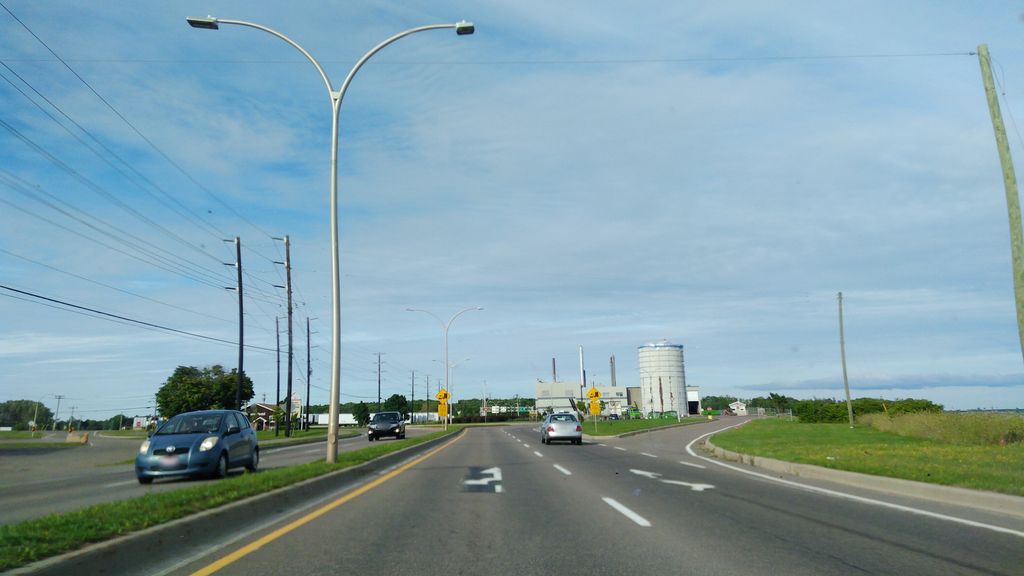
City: charlottetown